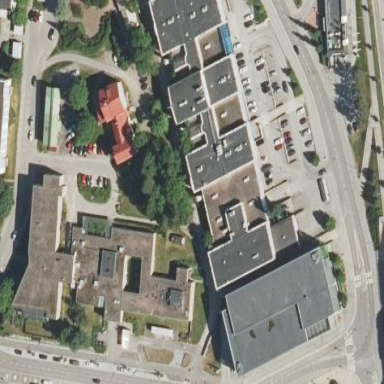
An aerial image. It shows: Part of building.